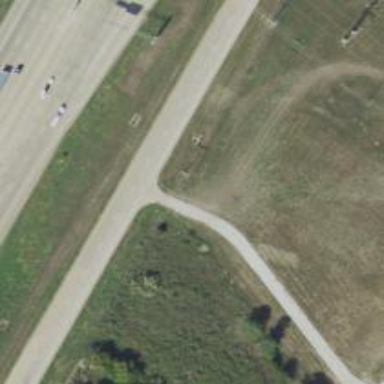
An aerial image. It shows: Secondary road with frontage road.